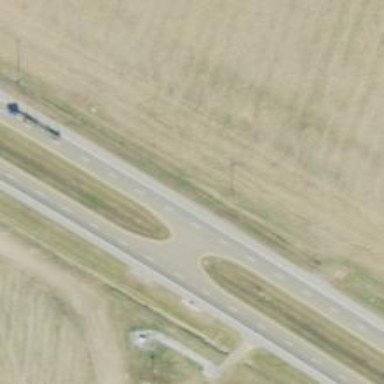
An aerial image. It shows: Trunk expressway with asphalt surface. It is dual carriageway.